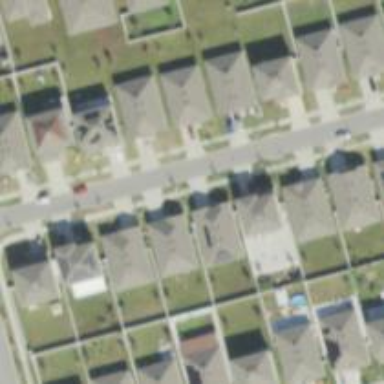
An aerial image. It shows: Residential road.